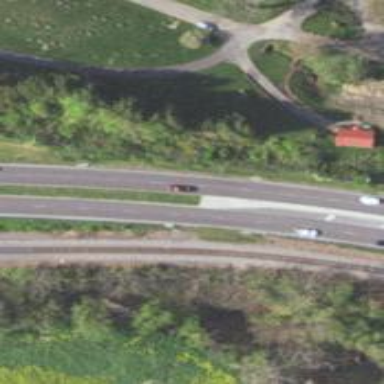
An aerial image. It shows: Trunk highway.